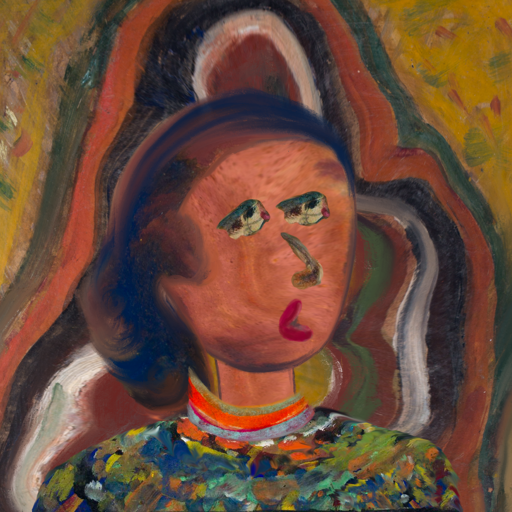
Background: AfterRaid, Head And Neck Side: Mother_And_Son_Mother, Face Side: Pipe, Bust: An_Impression, Hair Side: Mother_And_Son_Son, Head Accessory: Blank, Second Necklace: Blank, Necklace: Sisters, Baby: Blank